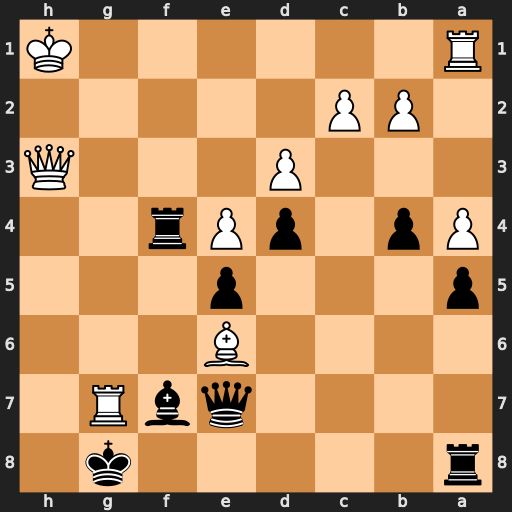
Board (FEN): r5k1/4qbR1/4B3/p3p3/Pp1pPr2/3P3Q/1PP5/R6K
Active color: b
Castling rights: -
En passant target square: -
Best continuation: Kxg7 Rg1+ Bg6 Rxg6+ Kxg6 Bf5+ Kg5